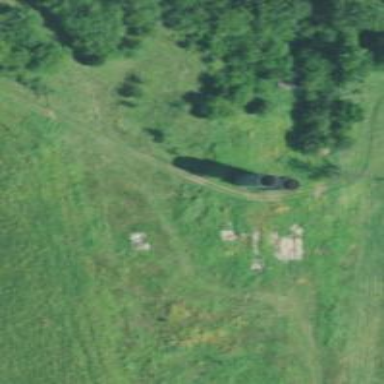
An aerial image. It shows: Silo.